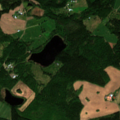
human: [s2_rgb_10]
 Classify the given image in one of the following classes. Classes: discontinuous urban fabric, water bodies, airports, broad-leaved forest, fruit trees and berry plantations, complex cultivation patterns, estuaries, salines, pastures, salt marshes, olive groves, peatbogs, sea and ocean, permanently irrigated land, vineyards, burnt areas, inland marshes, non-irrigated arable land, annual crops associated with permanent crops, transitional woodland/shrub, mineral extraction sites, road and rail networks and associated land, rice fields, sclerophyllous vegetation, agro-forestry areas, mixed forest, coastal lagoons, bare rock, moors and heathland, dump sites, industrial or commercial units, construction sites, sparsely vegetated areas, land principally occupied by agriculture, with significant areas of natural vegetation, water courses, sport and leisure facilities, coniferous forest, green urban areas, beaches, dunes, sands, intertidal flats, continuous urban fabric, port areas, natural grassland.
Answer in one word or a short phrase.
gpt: land principally occupied by agriculture, with significant areas of natural vegetation, broad-leaved forest, mixed forest, transitional woodland/shrub, water bodies